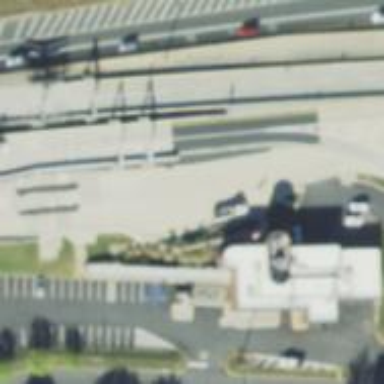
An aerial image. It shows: Toll gantry on the road.